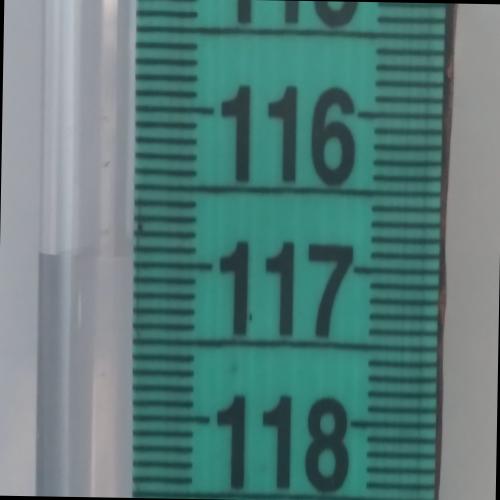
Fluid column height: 117.0 cm